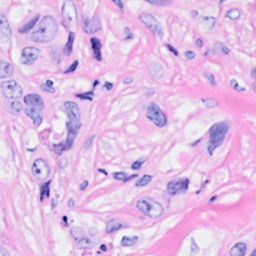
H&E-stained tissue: Breast